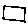
Label: square